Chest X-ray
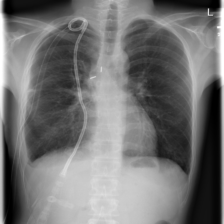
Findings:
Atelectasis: negative
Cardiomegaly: negative
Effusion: positive
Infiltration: negative
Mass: negative
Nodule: negative
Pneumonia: negative
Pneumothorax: positive
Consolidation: negative
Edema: negative
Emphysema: negative
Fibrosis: negative
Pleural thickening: negative
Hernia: negative